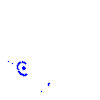
Particle: proton